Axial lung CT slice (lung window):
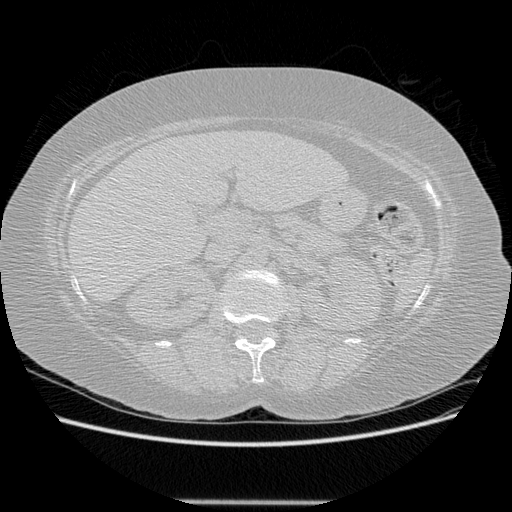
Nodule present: no